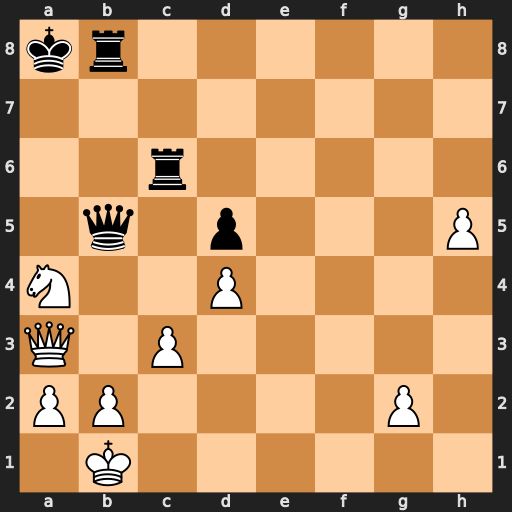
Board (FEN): kr6/8/2r5/1q1p3P/N2P4/Q1P5/PP4P1/1K6
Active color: w
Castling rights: -
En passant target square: -
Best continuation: Nc5+ Ra6 Qxa6+ Qxa6 Nxa6